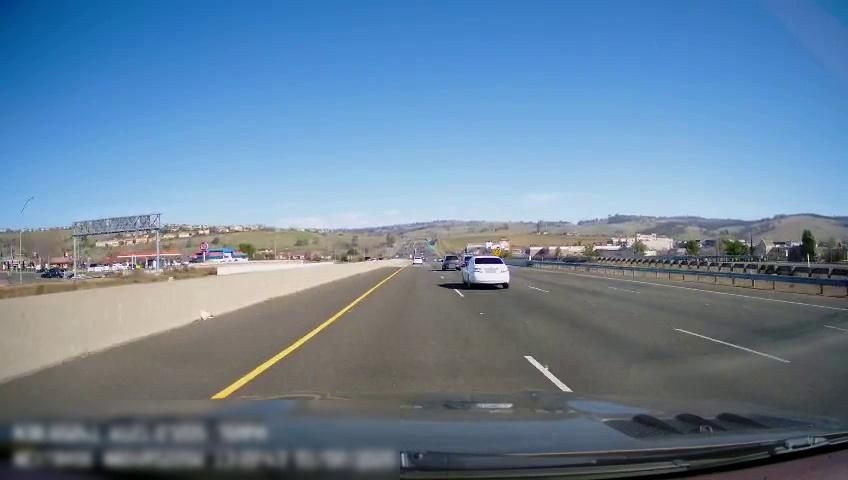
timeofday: Day
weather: Sunny
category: Drivable Space
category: Drivable Space
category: Vehicles | Car
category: Vehicles | Car
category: Vehicles | SUV
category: Lanes | Current Lane
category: Lanes | Current Lane
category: Lanes | Alternate Lane
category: Lanes | Alternate Lane
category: Lanes | Alternate Lane